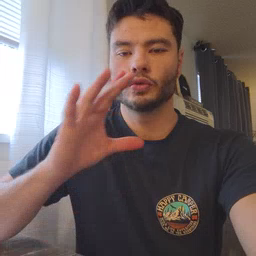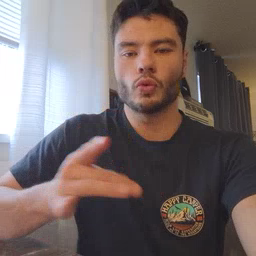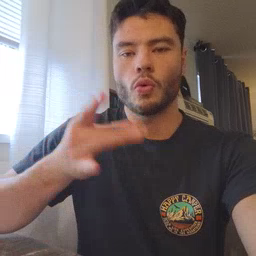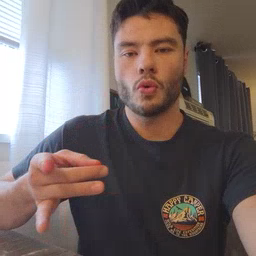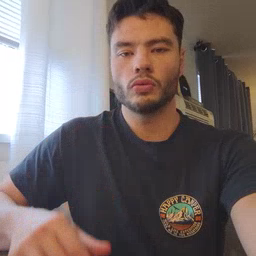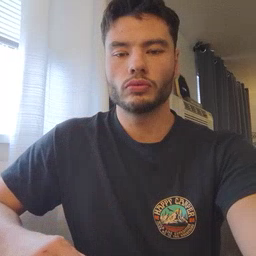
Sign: story